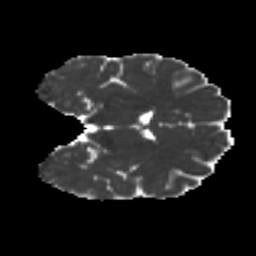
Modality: MD
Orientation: coronal
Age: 28
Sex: male
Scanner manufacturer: ge
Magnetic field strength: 3 T
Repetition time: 7.8 s
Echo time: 0.0616 s